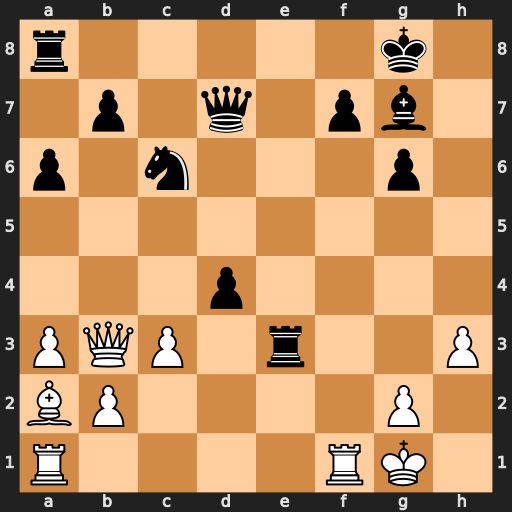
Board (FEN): r5k1/1p1q1pb1/p1n3p1/8/3p4/PQP1r2P/BP4P1/R4RK1
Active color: w
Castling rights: -
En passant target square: -
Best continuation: Rxf7 Qe8 Re7+ Kh7 Rxe8